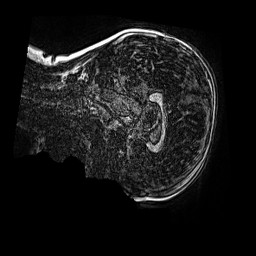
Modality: MP2RAGE
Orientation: sagittal
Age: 9
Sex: male
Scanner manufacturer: siemens
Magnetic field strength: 3 T
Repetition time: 4 s
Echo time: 0.00299 s